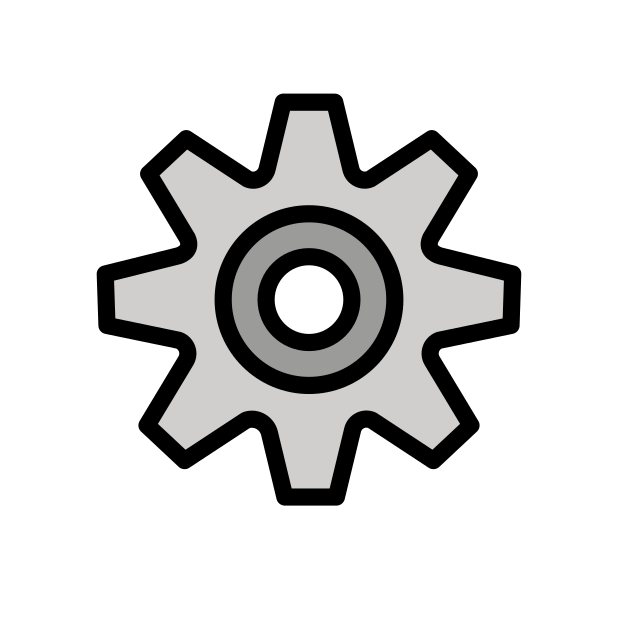
Emoji: ⚙
Name: gear
Unicode: 0x2699